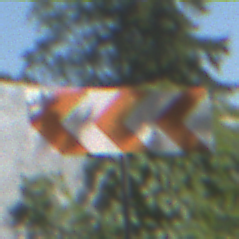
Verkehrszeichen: RichtungstafelnInKurvenGrossRechts
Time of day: Midday
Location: Outdoor (Suburban)
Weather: Clear
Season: NotSpecified
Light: Natural